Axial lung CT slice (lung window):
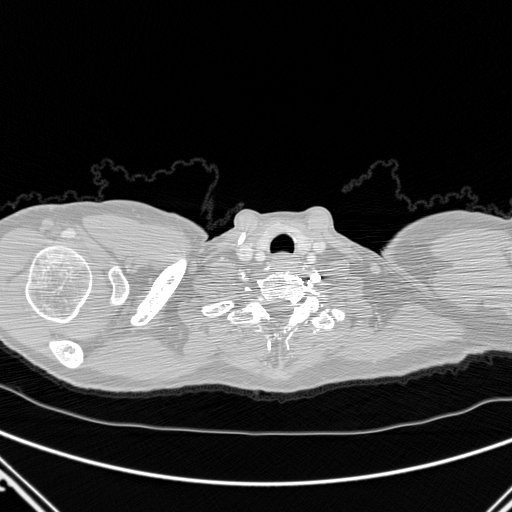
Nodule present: no